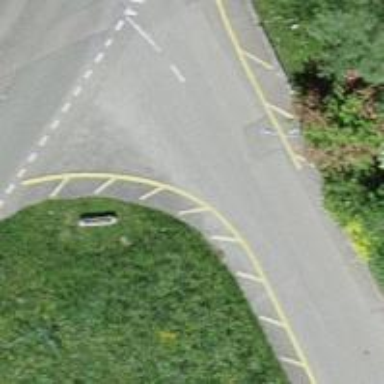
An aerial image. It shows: Public transport stop position.